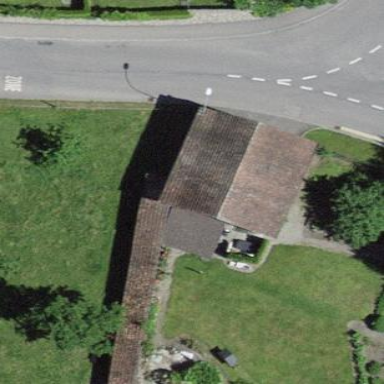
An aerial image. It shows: Garage.